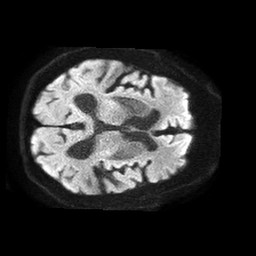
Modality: TRACE
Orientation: axial
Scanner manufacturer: philips
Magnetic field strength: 1.5 T
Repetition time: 4.6 s
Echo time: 0.08631 s